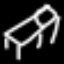
Label: bed